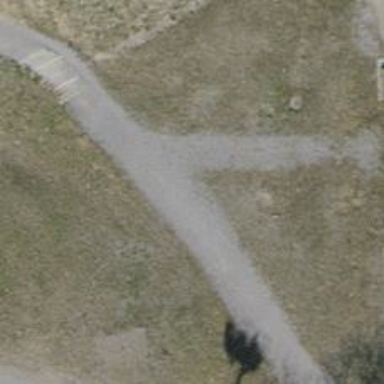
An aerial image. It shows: Footway with fine gravel surface.